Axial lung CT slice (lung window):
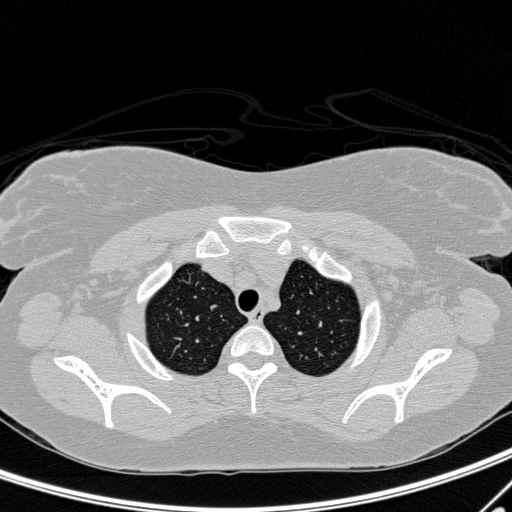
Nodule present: no